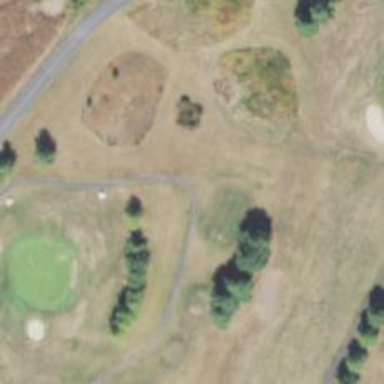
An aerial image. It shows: Golf cartpath that is also road path.